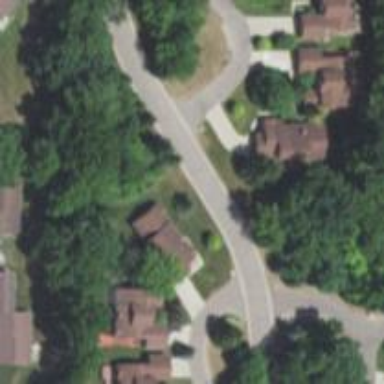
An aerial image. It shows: Asphalt road within gated community.